Question: I am writing this class
'''
using System;
using System.IO;
using Comparison.Strategies; // this namespace contains the ICompare interface
namespace Comparison{
public class FileNameCompare : ICompare
{
public bool compare(FileInfo a, FileInfo b)
{
a.
// ^
// Pressing . does not show FileInfo properties or methods (!!)
}
}
}
'''
The problem is when I press '.' (see the code comments above) it does not product completion list. When I press + It show a completion list but that does not show any properties of 'FileInfo' class.
- 'Mono/.NET 2.0'- - 'return true'
So could anyone tell me the '.' is not triggering completion list of 'FileInfo' class? and could I ?
When I press + after writing 'System.IO.', in the completion list I see this,

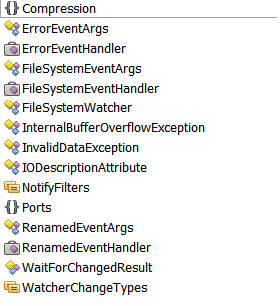
Answer: Well, the code completion and refactoring engine in MonoDevelop <= 2.8 is not ideal and is currently being reworked to one using <URL>. You can try the new engine by using the newest MD beta or compiling it from git sources. Nevertheless you most likely want to wait until it stabilize.